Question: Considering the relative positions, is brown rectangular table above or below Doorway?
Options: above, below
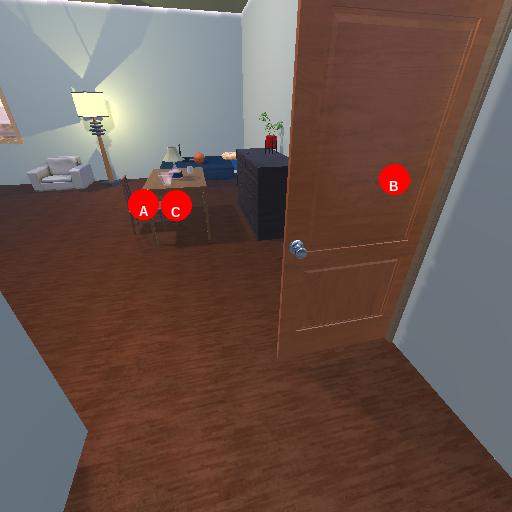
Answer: above